Question:
This is starting to drive me crazy. I'm developing an android project and as one might expect, I make errors every once in a while. Eclipse shows me the errors in the "Markers" panel. The problem is, when I fix the errors, they don't disappear from the panel. If I try to debug, it tells me my application has errors and I need to fix them.
If I select Project -> Clean, all the errors disappear. This, however, is starting to become a real pain when I have to do it every few minutes.
I have Build Automatically checked, and when I save I wait a few seconds to make sure everything has had time to adjust, but the errors remain.
Anyone else having this problem? Anyone know a fix?
Version: Juno Release
Build id: 20120614-1722
ADT: 20.0.0.v201206242043-391819
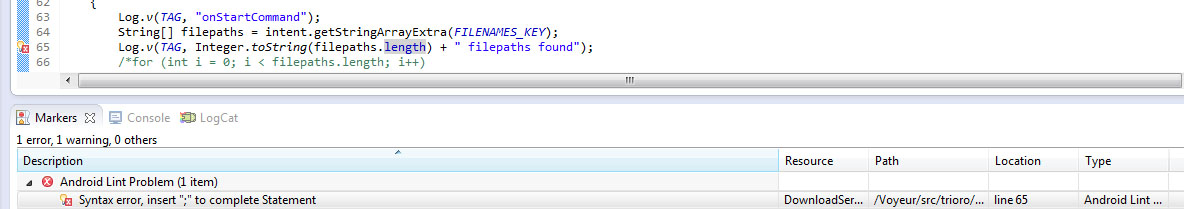
Answer: Edit: This has been fixed in ADT 20.0.1, so please update your Eclipse plugin.
---
This is a <URL> in ADT 20. It "holds" Java related errors from the JDT, if you hit the save button at a time where a Java syntax error is present.
You can hit the "Remove all warnings" button in the Android Lint view to get rid of those wrong warnings. Lint will re-create the correct warnings during the next run. If you really get that problem every some minutes, your best bet is to disable Android Lint until the next release (the bug has been fixed in the ADT developer build).